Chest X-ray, PA view. Patient: 67 years old, sex M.
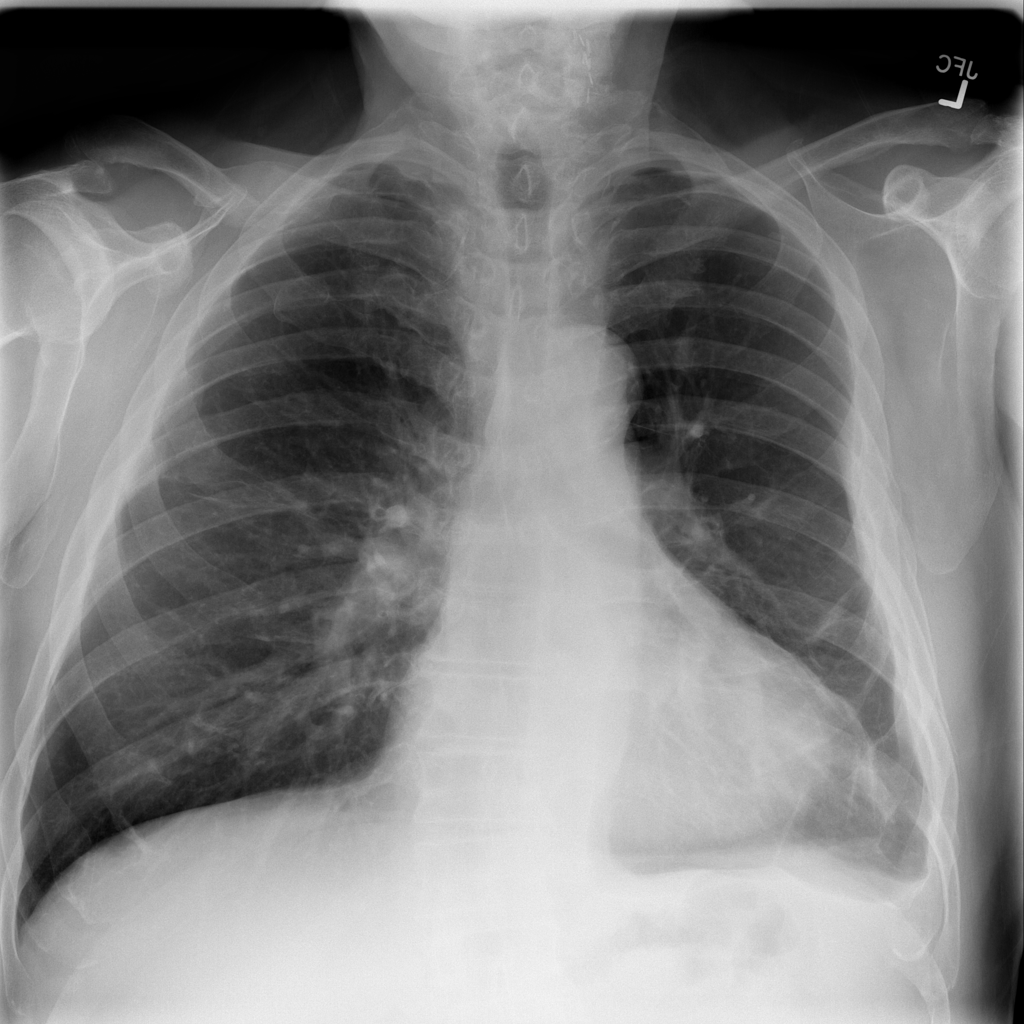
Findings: Atelectasis, Effusion